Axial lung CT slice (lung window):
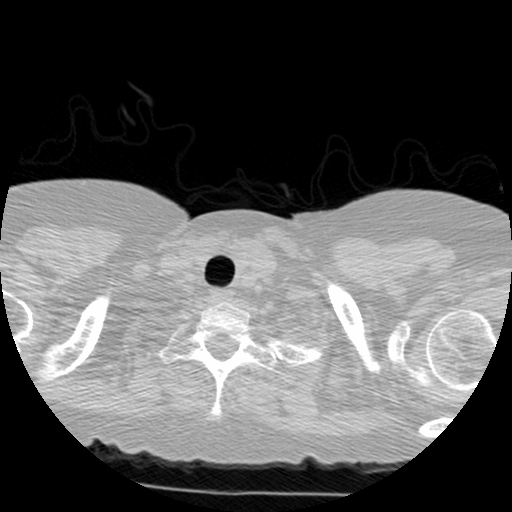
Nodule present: no